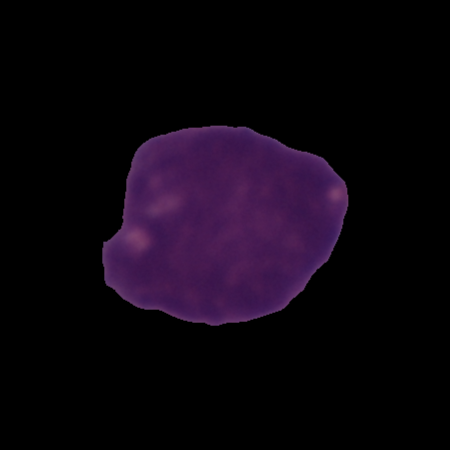
Label: cancer